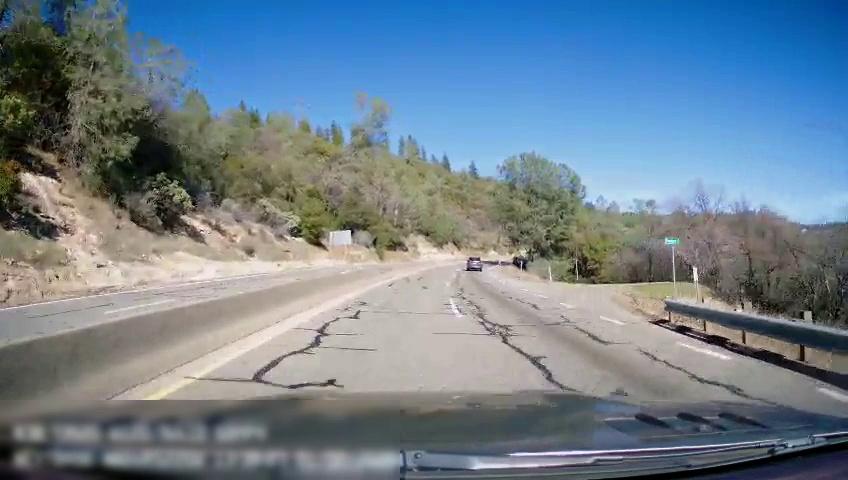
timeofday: Day
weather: Sunny
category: Drivable Space
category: Drivable Space
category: Vehicles | SUV
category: Lanes | Opposite Lane
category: Lanes | Opposite Lane
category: Lanes | Current Lane
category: Lanes | Current Lane
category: Lanes | Alternate Lane
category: Traffic | Signs